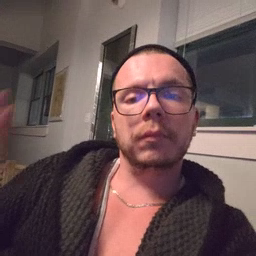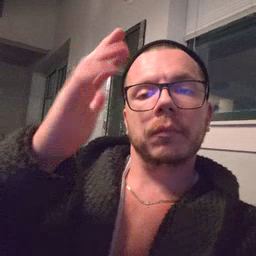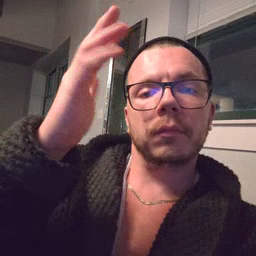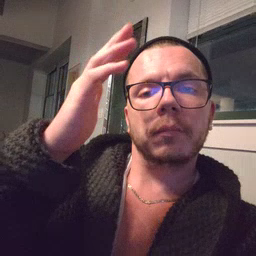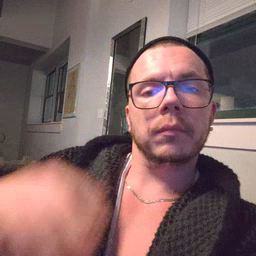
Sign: tree